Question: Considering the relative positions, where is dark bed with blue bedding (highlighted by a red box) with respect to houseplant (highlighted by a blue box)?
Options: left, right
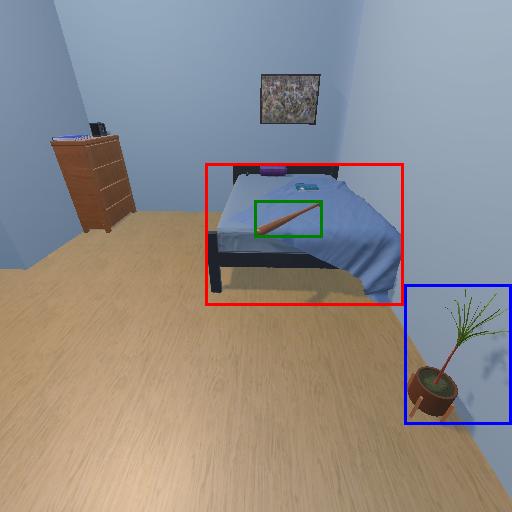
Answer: left